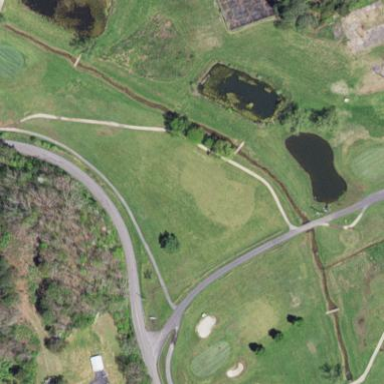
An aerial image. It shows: Grassy area designated as golf fairway.